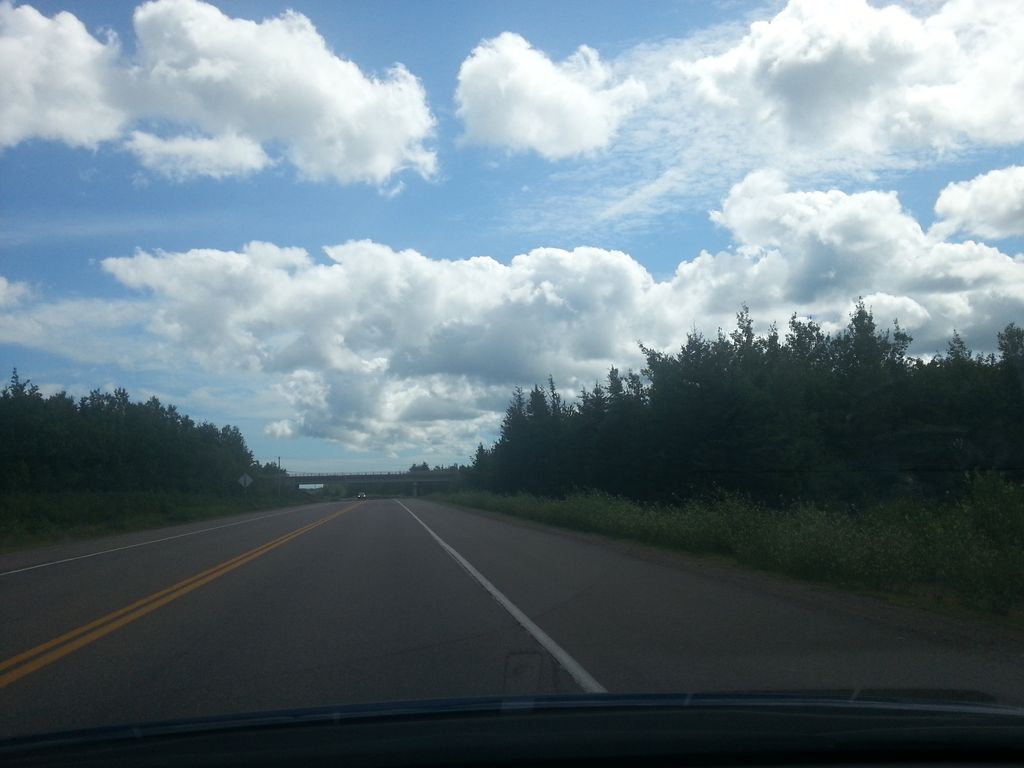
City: charlottetown